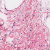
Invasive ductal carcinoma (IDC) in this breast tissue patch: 0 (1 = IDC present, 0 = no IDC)